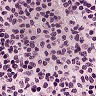
Metastatic tissue present: no